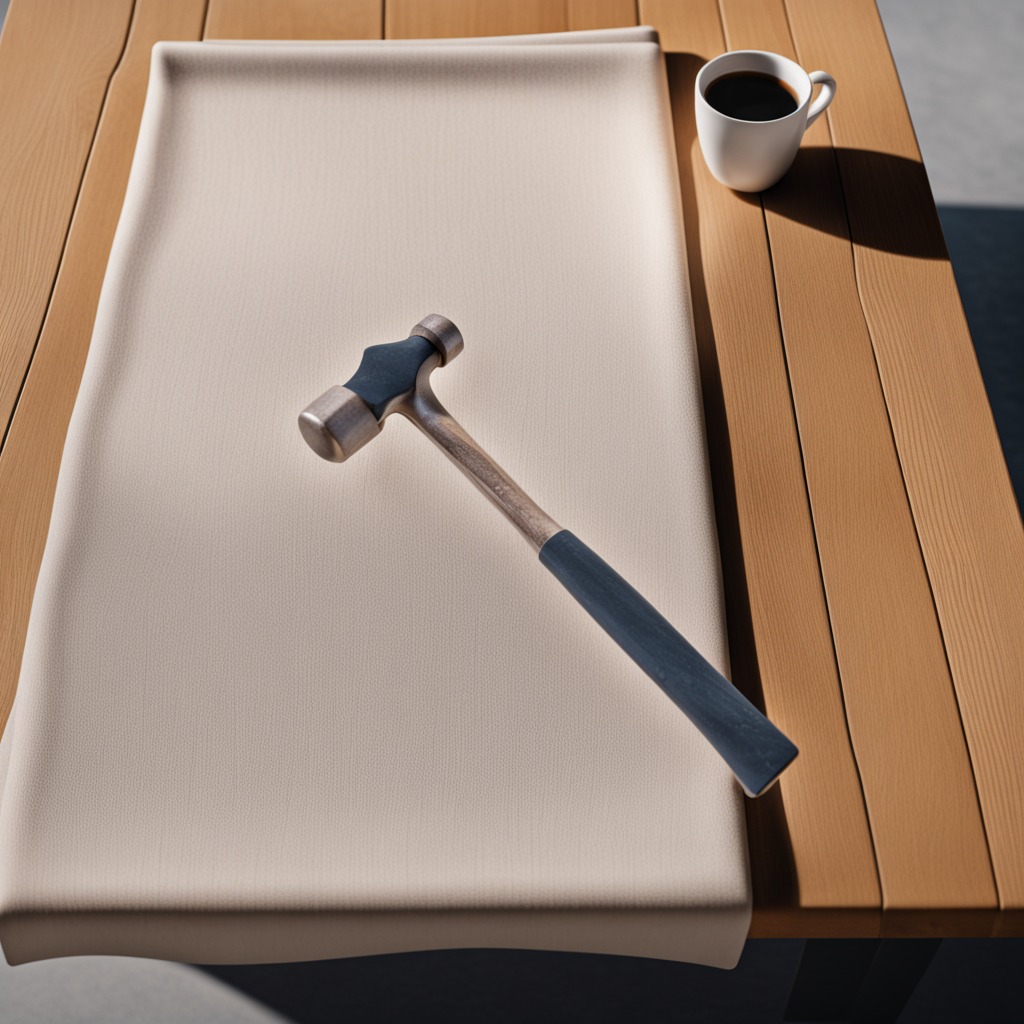
A hammer is lying on the wooden table.